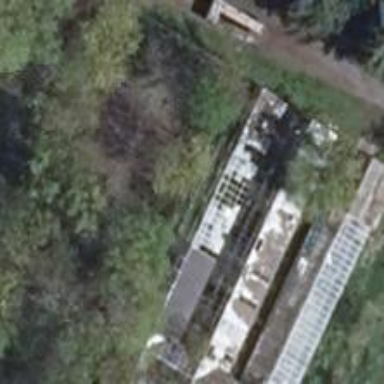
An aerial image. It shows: Ruins of building.